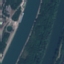
Land use / land cover class: River